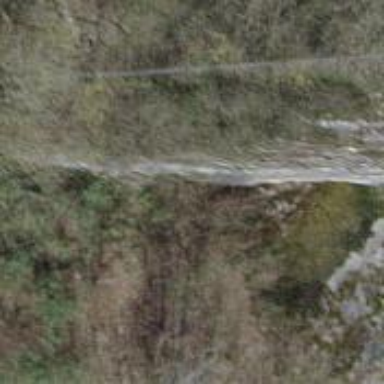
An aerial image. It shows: Single abandoned railway track.